Interaction volume radius: 5 \u00c5
Interaction volume height: 20 \u00c5
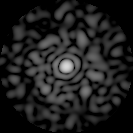
Disorder parameter: 0.8642